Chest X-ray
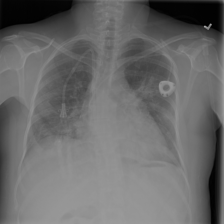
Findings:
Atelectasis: negative
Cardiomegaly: negative
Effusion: negative
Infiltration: negative
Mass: negative
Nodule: negative
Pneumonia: negative
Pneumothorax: negative
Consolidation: negative
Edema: negative
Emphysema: negative
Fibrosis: negative
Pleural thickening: negative
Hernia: negative